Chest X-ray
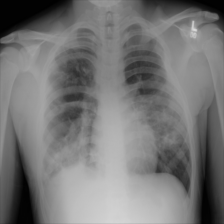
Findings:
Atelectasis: negative
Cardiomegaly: negative
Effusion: negative
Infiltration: negative
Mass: negative
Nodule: negative
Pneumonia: negative
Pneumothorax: negative
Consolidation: positive
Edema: negative
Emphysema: negative
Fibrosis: negative
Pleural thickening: negative
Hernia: negative